Question: i have a jqgrid and when i double click a row, i call jquery blockui as i load a dialogue. In every browser the blockUI loading message shows up in the middle of the jqgrid perfectly but in IE8 it shows at the bottom of the grid all the way to the left and not overlaying:

If i put ie8 into compatibility mode it seems to work fine.
Is there any reason why jquery blockui can center the loading message properly in IE8 ?
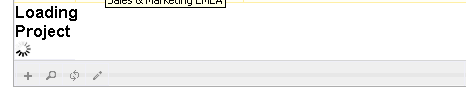
Answer: I haven't seen that problem either.
I tend to wrap my grid in a DIV and build the BlockUI on that:
'''
<div id="PermissionsContainer">
<table id="PermissionsGrid"></table>
<div id="PermissionsPager"></div>
</div>
'''
and
'''
$("#PermissionsContainer").block({ message: '... saving ...' });
'''